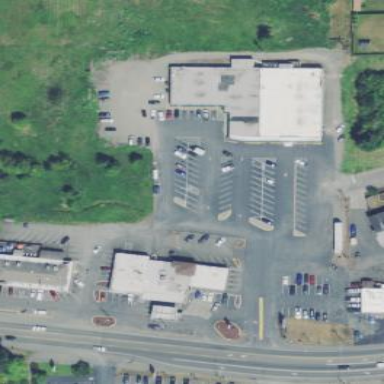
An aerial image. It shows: Retail area.